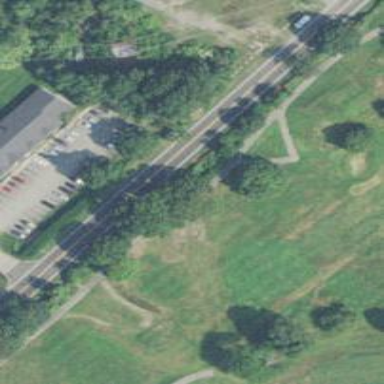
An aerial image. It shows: Pathway for golfing.